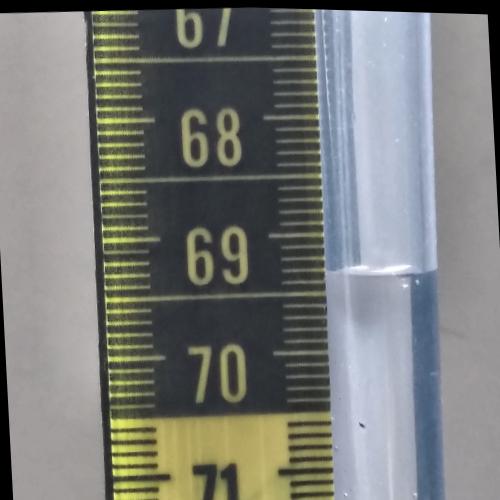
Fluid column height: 69.3 cm